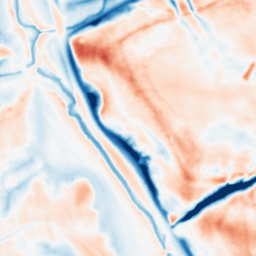
Category: multiscale
Decomposition family: dog
Decomposition parameters: sigma_low: 1
sigma_high: 10
Upsampling method: quadratic
Upsampling parameters: scale: 8
Upsampling scale: 8